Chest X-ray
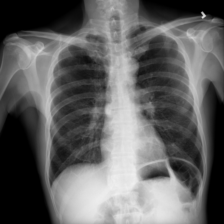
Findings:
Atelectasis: negative
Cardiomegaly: negative
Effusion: negative
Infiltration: negative
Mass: negative
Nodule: negative
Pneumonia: negative
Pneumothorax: negative
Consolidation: negative
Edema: negative
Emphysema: negative
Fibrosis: negative
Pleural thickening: negative
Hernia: negative